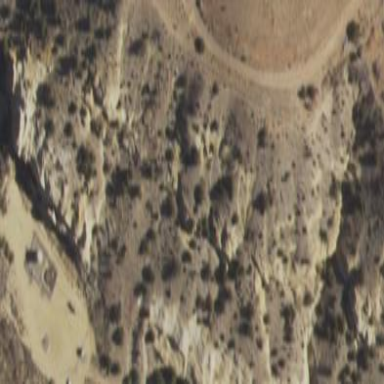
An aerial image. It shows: Landscape of bare rock.